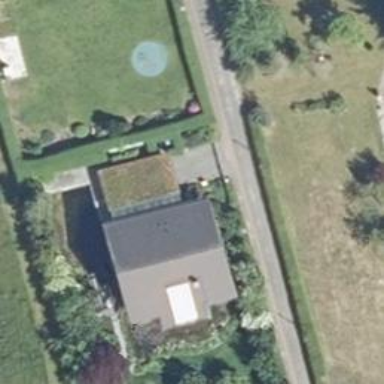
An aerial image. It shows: Simple and straightforward house.